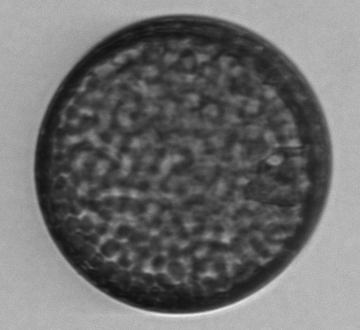
Label: Coscinodiscus